Chest X-ray:
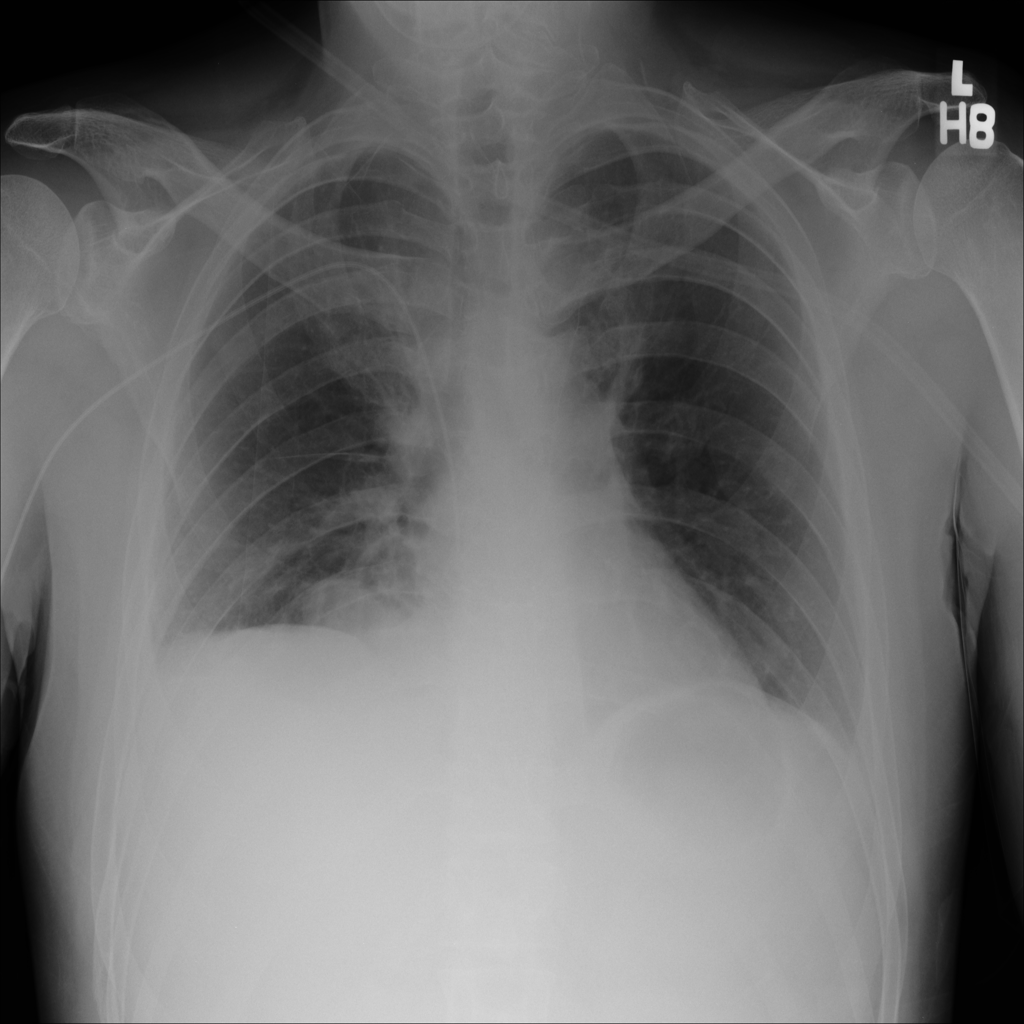
Findings: Effusion, Consolidation, Diffuse Nodule
No abnormal finding: no